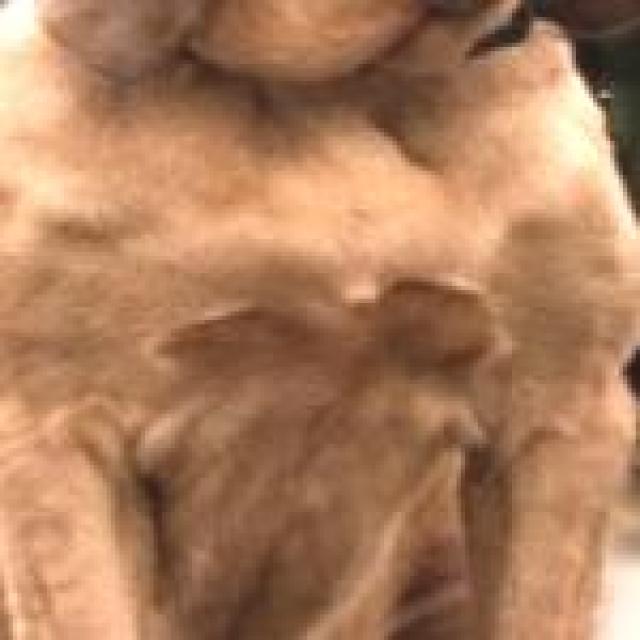
Healthy canine skin — no visible lesions, inflammation, or abnormalities. The skin and coat appear normal.